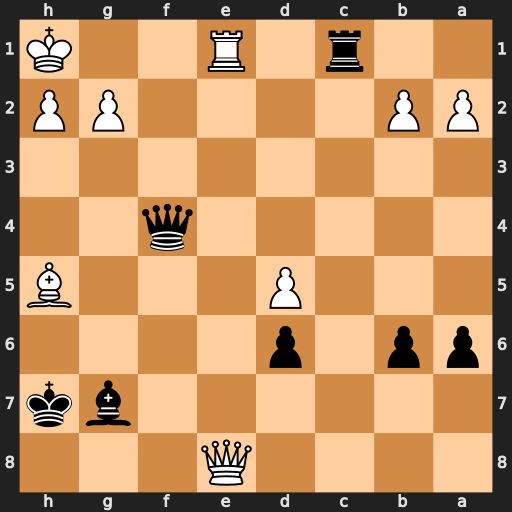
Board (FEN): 4Q3/6bk/pp1p4/3P3B/5q2/8/PP4PP/2r1R2K
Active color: b
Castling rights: -
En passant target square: -
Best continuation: Qf1+ Rxf1 Rxf1#